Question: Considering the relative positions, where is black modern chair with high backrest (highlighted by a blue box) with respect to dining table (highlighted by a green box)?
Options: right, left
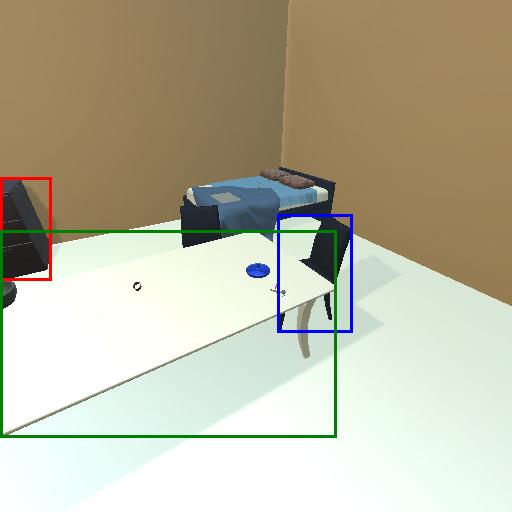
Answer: right